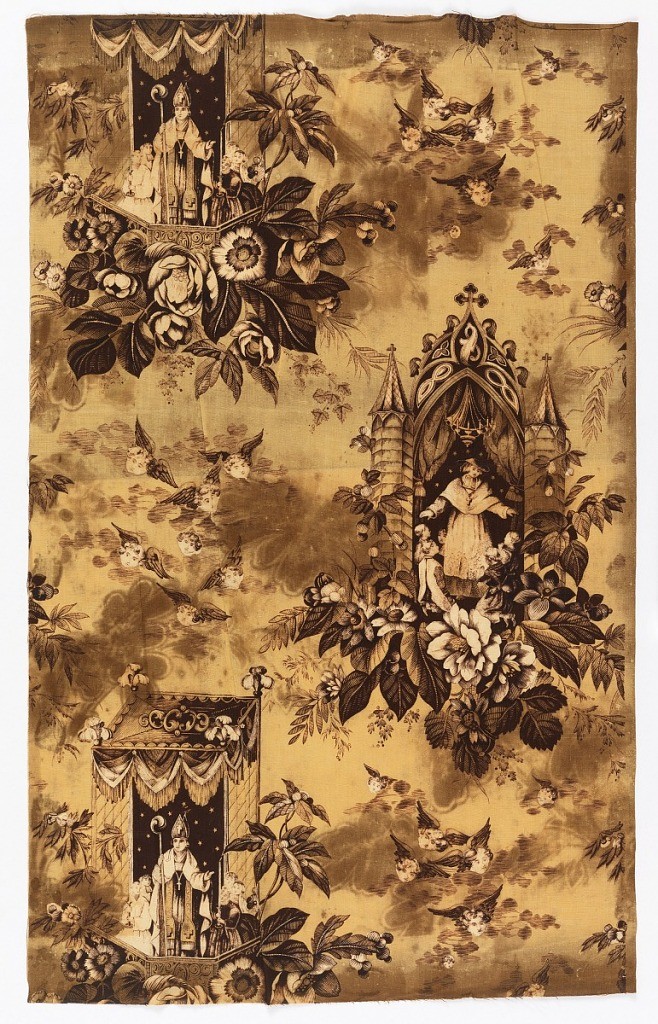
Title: Textile
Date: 1850s
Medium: cotton Technique: printed on plain weave
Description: Straight repeat of two offset ecclesiastical scenes: a. Bishop celebrating mass under canopy; b. Priest blessing children under Gothic styled arch. Winged cherub heads fill spaces between scenes. White fabric printed deep purple for pattern and yellow for background.